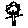
Label: tree